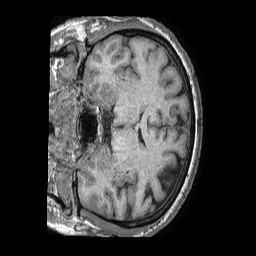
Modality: T1w
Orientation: coronal
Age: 48
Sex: male
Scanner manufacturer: philips
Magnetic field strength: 1.5 T
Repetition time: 0.007717 s
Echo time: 0.003514 s